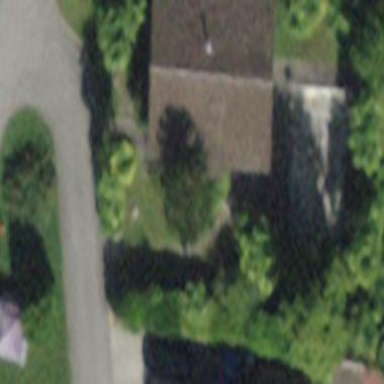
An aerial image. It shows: Detached building.